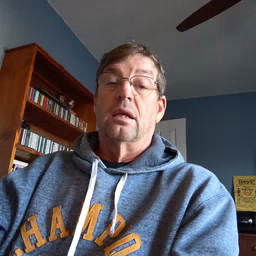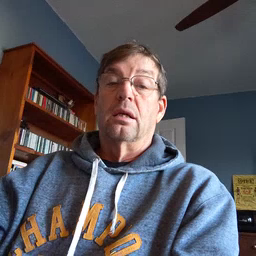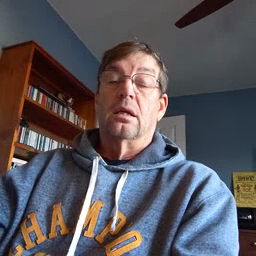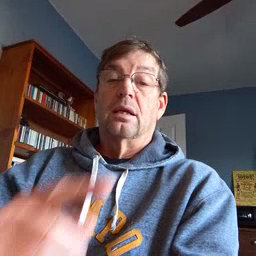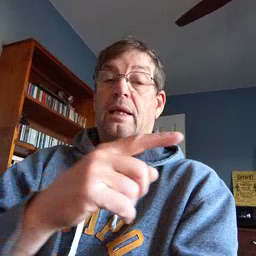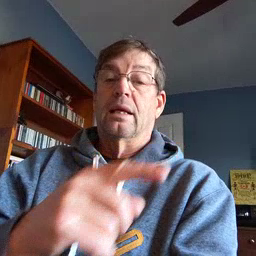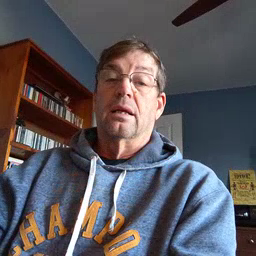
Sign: hesheit